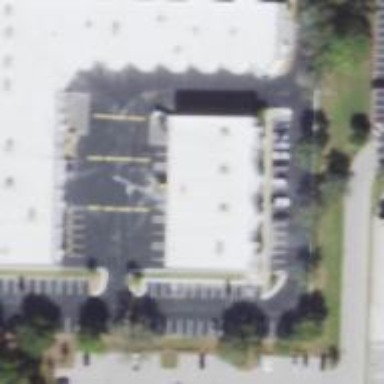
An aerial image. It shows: Parking area.